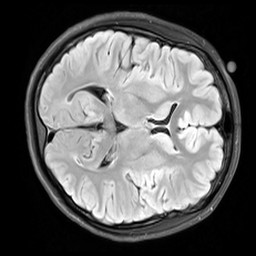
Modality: FLAIR
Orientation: axial
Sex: female
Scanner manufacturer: siemens
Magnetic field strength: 3 T
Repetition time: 10 s
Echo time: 0.09 s